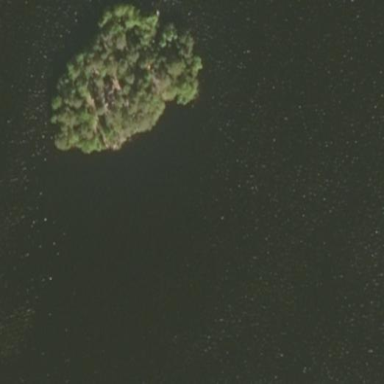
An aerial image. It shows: Image showing island.